Question: I am now doing a UML test section, I understand what does performance and maintainability mean in general, but I don't understand how to rate them with UML class diagram.
The test question is:
> Consider the model depicted with the UML class diagram in the
following figure.

> Now consider a change of the model in terms of adding a subtotal
attribute (with the value article.getPrice()*quantity) and a get
method for it to the OrderLine class, and using it within getTotal().
What effect would this change have on the non-functional properties of
the system?A) worse performance of Order.getTotal(), better maintainability of the systemB) better performance of Order.getTotal(), worse maintainability of the systemC) no effectD) worse performance of Order.getTotal(), worse maintainability of the systemE) better performance of Order.getTotal(), better maintainability of the system
The right answer here is A,
so please explain how to come to this answer.
Thank you.
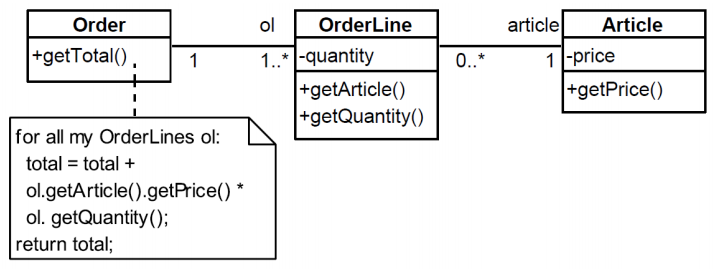
Answer: Maintainability is better in scenario 2 because the encapsulation of OrderLine is improved (i.e. someone maintaining this code would thank you for including logic that be in OrderLine in Order instead).
Performance will be worse in scenario 2 since the (probable) compiler optimisations will mean that both and calls will to the same as the and variables in memory (being these will be on the , assuming these methods are simple accessors), whereas will not optimise in this way since it is not a simple accessor (i.e. it contains logic itself) which means you are therefore forcing a traversal to the (where the OrderLine instances live) in order to get access to the variables.
So in scenario 1, the price and quantity variables are accessed directly on the stack by the loop in Order. In scenario 2 you're forcing a reference/pointer traverse to the heap due to calling the subTotal() method, which takes time to process, albeit a minute difference in reality for today's CPU and memory bus speeds.
Stack = primitives (i.e. price, quantity) and references/pointers.
Heap = objects (i.e. Order, OrderLine and Article instances).